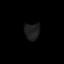
Tissue: prostate
Cell type: Fibroblasts
Senescence score: 0.7405
Nuclear area (px): 240
Mean DAPI intensity: 30.138